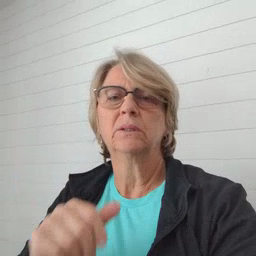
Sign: outside